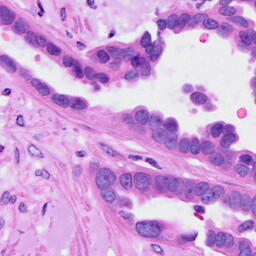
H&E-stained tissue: Ovarian